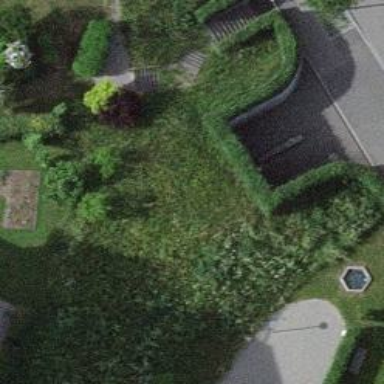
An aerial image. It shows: Retaining wall.